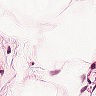
Metastatic tissue present: no